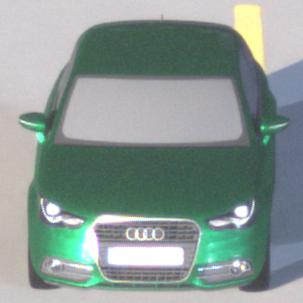
Make: Audi
Model: A1 Sportback 1.2 TFSI
Detailed model: A1 (8X) Sportback
Model produced from: 2012/03
Model produced until: 2014/11
Doors: 5
Color: green
Road condition: dry road
Daytime: night
Contrast: high contrast